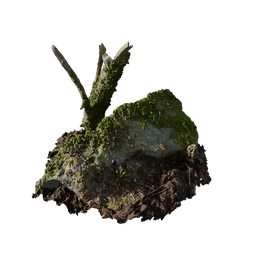
Label: nature